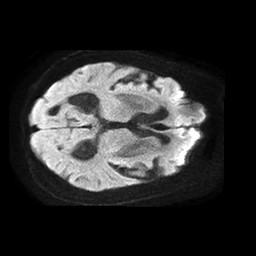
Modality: TRACE
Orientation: axial
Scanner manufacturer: philips
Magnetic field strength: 1.5 T
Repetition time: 4.6 s
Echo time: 0.08631 s